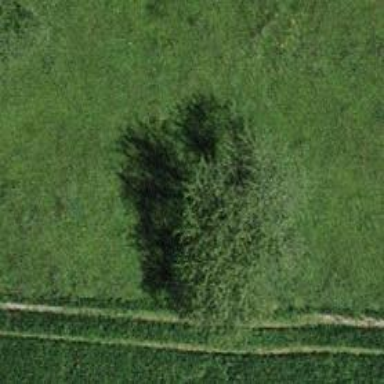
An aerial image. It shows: Agricultural area with deciduous broadleaved trees.